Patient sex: M
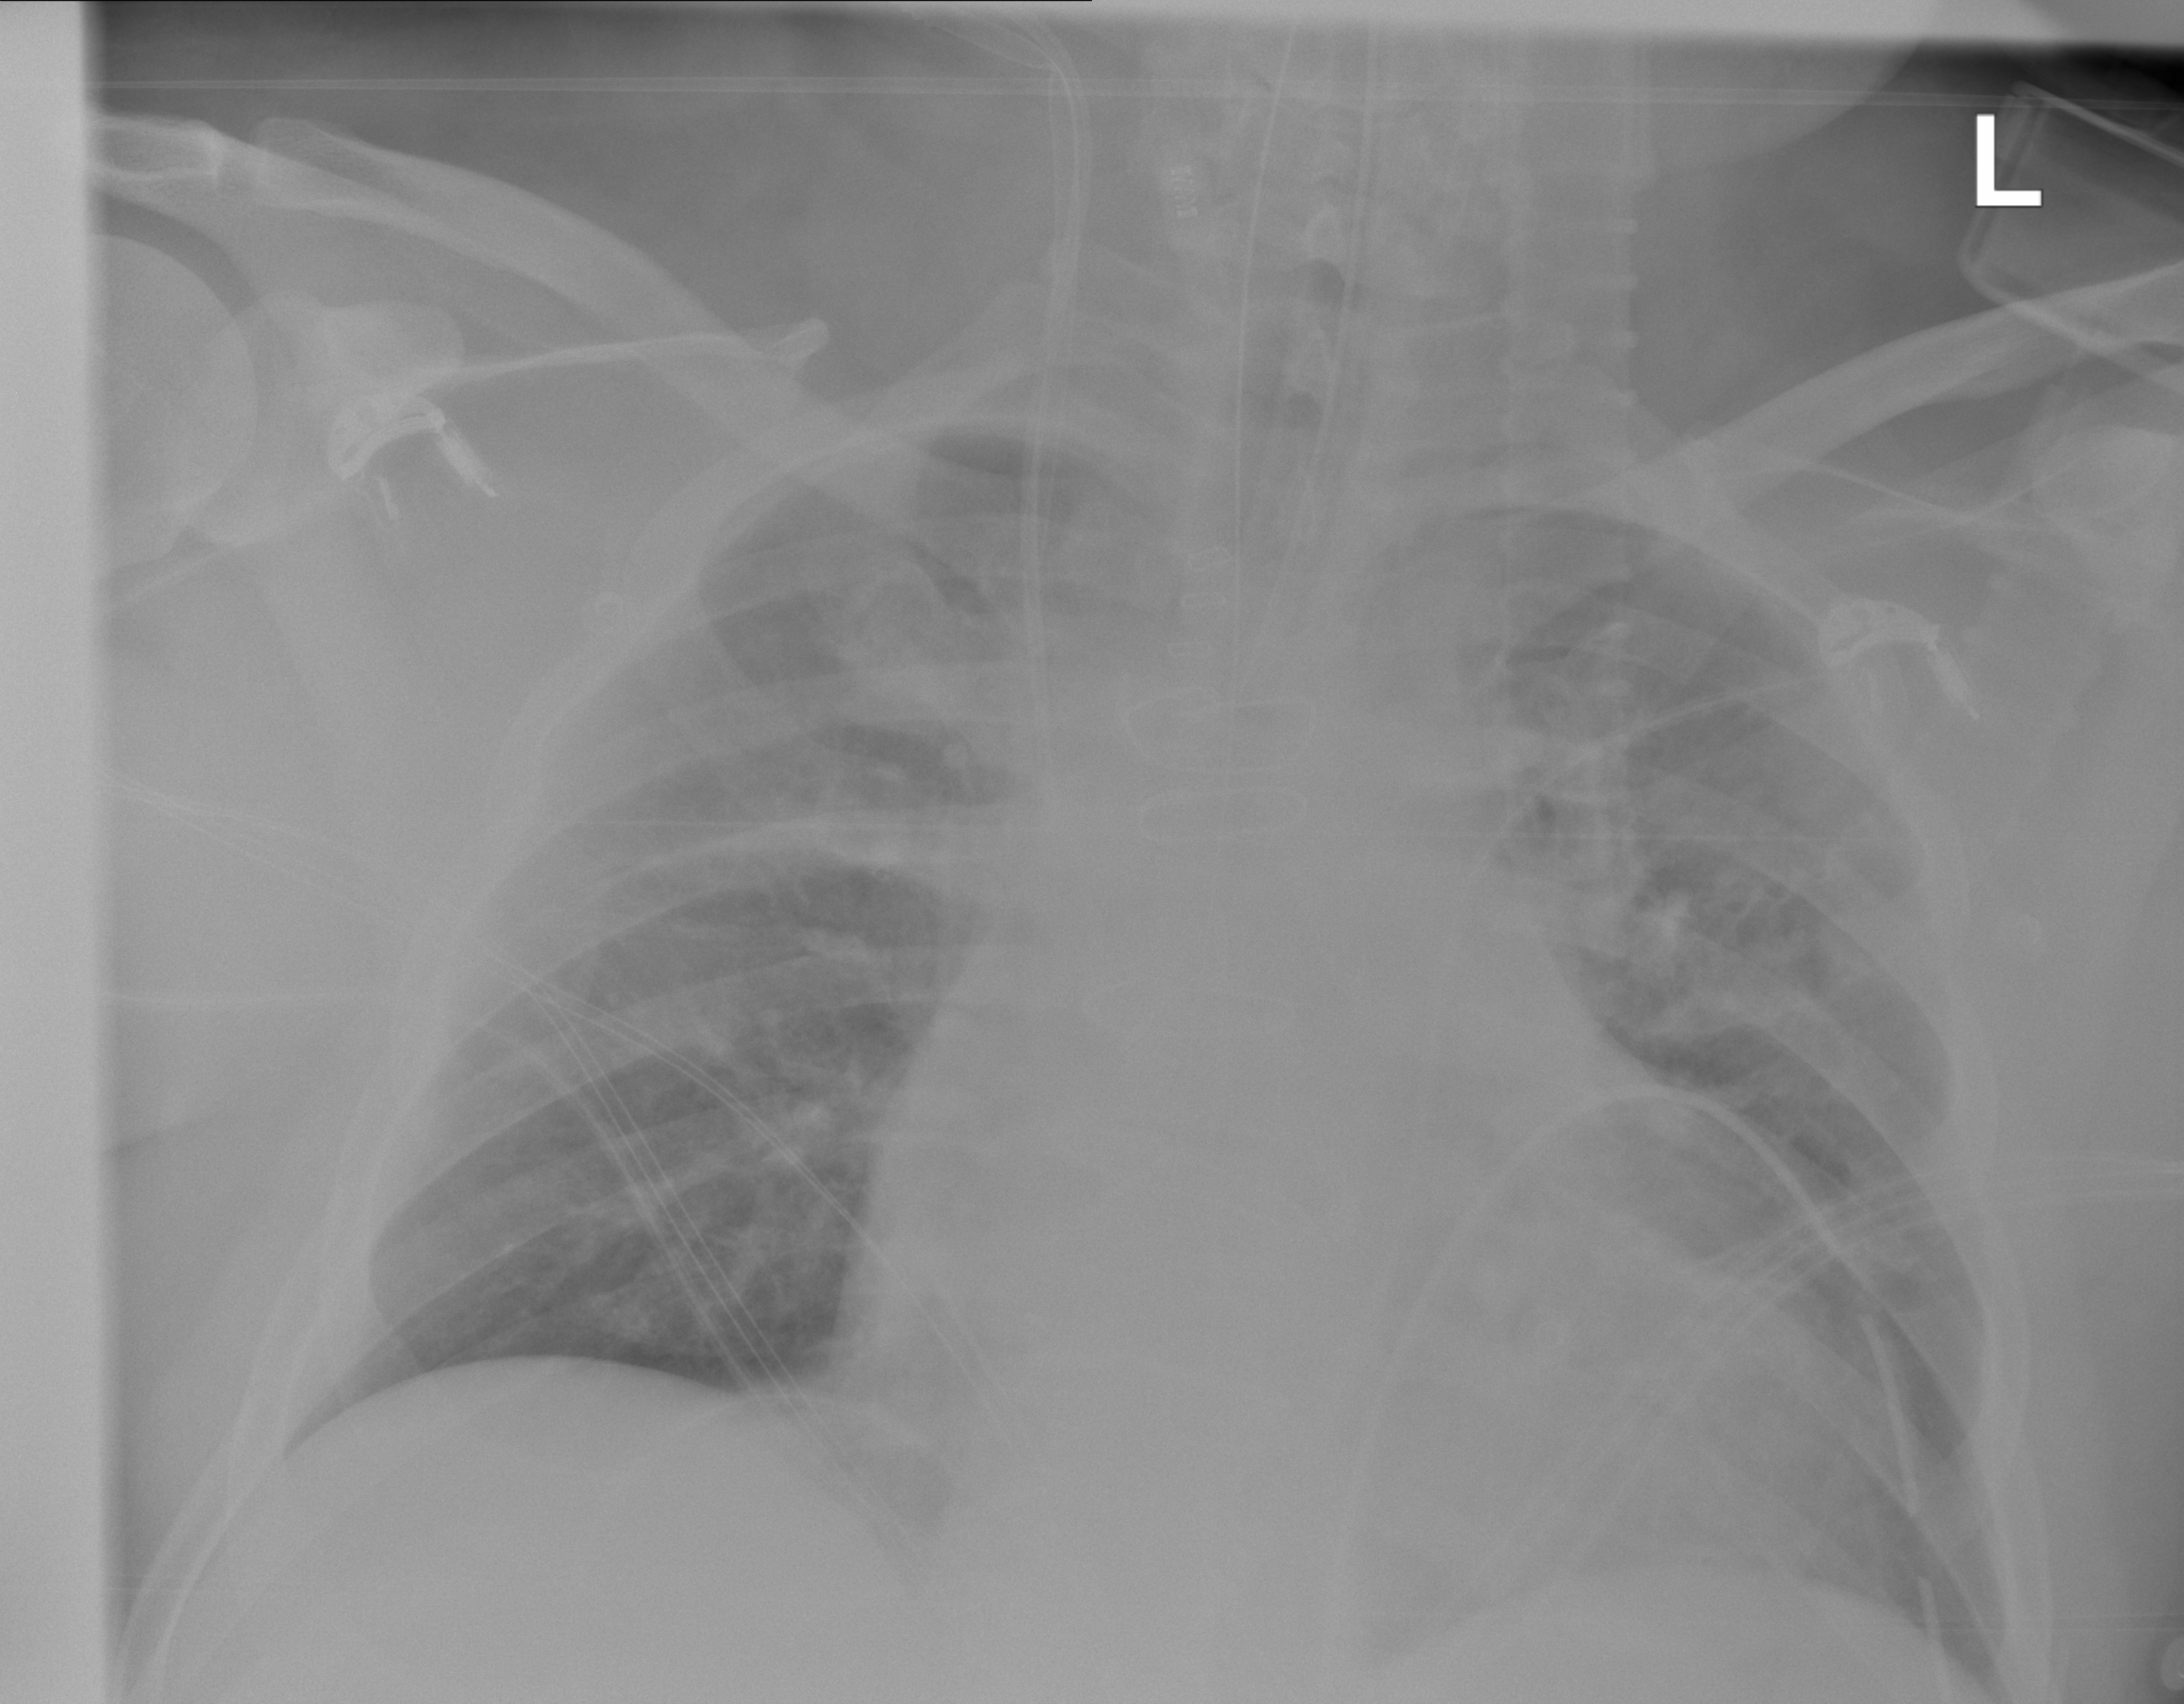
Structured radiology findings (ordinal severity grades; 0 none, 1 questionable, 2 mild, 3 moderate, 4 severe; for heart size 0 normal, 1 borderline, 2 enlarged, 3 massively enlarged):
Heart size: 2
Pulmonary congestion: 2
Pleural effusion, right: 0
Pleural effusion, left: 0
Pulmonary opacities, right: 0
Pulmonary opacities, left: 2
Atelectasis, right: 2
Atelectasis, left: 0